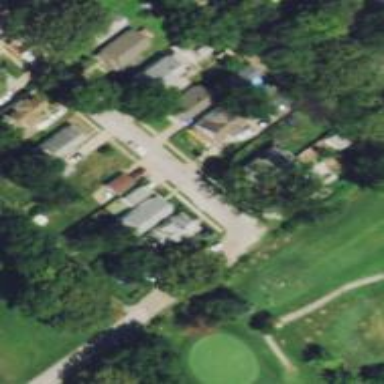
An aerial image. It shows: Residential road.